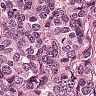
Metastatic tissue present: yes